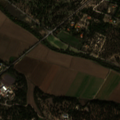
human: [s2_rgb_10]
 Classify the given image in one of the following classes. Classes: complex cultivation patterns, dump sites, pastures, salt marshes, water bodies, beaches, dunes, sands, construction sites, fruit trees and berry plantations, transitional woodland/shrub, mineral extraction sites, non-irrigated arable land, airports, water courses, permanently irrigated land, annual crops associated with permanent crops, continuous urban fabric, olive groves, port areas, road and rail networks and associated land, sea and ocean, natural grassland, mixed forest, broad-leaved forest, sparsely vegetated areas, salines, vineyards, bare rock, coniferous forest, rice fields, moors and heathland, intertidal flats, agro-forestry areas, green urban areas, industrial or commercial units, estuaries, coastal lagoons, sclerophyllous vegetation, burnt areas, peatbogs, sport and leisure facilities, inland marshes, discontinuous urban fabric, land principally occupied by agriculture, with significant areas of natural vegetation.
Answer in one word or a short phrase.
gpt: rice fields, complex cultivation patterns, agro-forestry areas, broad-leaved forest, transitional woodland/shrub